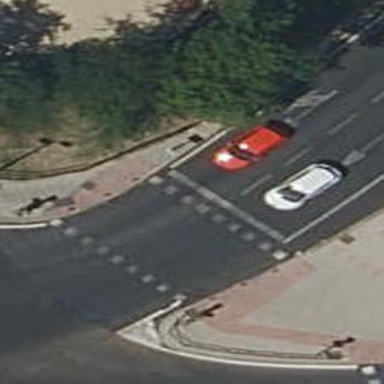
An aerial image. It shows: Road with traffic signals.